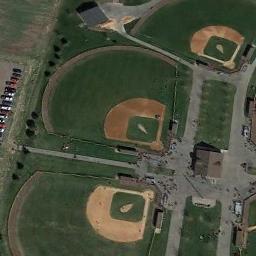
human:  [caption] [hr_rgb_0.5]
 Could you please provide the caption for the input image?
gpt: Three baseball diamonds of different sizes next to a parking lot and some houses beside .

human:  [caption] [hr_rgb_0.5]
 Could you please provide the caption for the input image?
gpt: There are two baseball diamonds next to some cars .

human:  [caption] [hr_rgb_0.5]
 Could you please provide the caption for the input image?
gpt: There is a muddy path by the baseball field .

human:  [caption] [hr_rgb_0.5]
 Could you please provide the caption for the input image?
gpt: There are three baseball diamonds in the grass surrounded by the houses and parking lot .

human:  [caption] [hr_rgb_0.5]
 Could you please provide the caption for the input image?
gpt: The long grass is beside the three baseball diamonds .